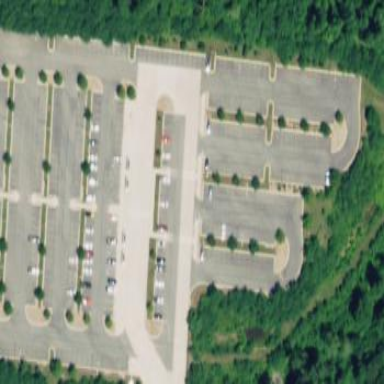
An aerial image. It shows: Parking lot with asphalt surface designed for park and ride facility.